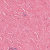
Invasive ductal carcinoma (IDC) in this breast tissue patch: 0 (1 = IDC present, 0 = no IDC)